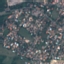
Label: Residential